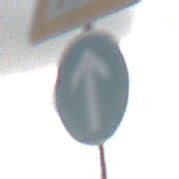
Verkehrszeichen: VorgeschriebeneFahrtrichtungGeradeaus
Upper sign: Arbeitsstelle
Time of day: SunriseSunset
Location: Outdoor (RoadRail)
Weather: PartlyCloudy
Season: NotSpecified
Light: Natural